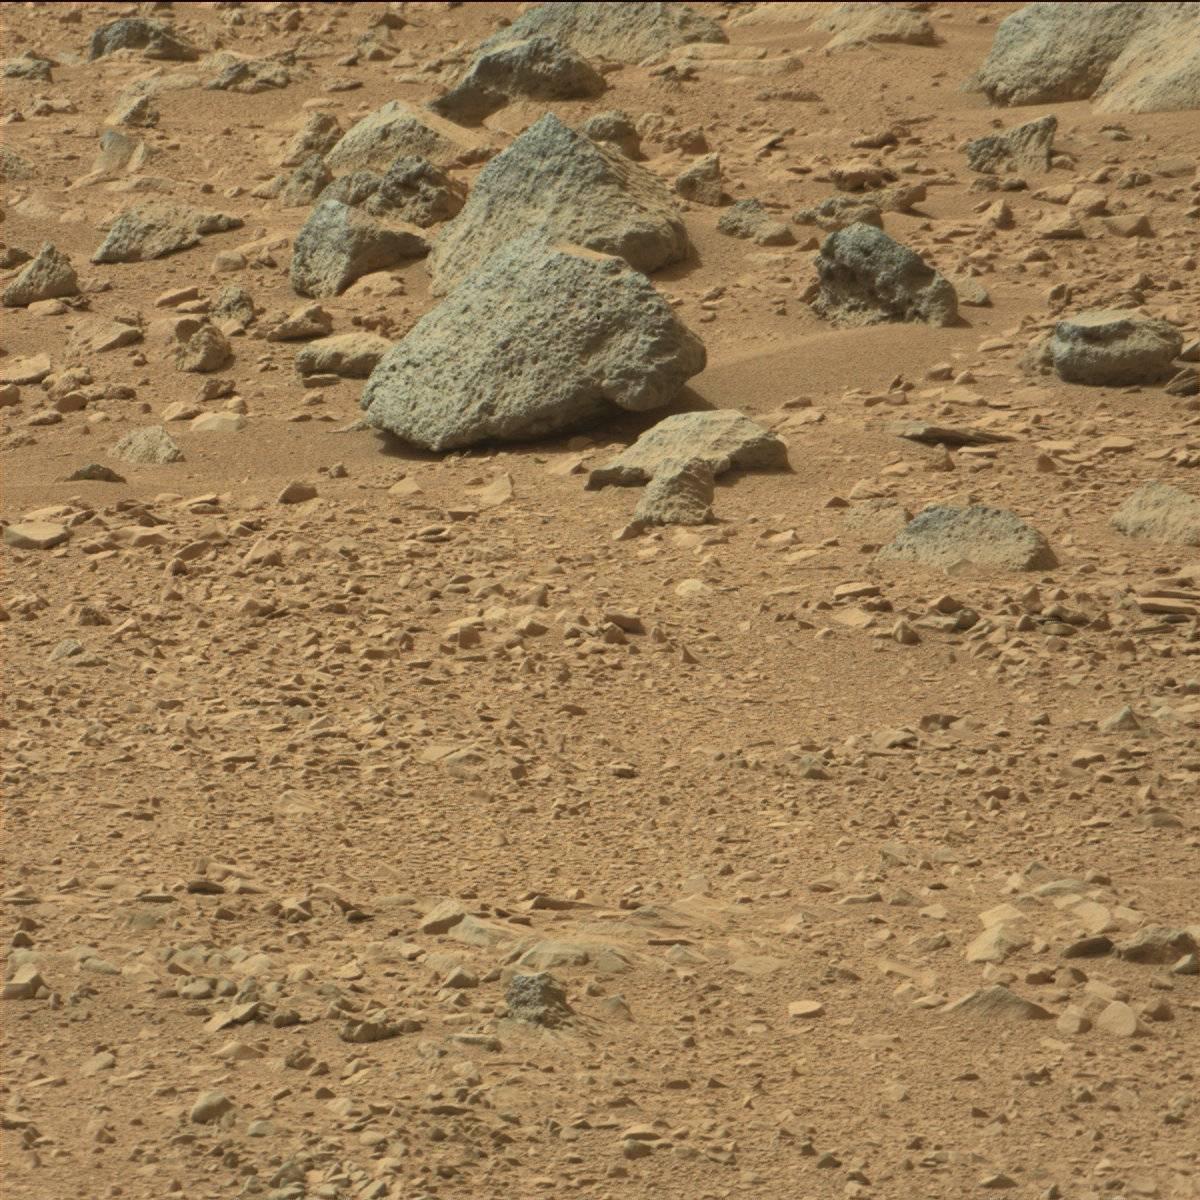
Terrain classes present: Bedrock, Rock, Sand / Soil